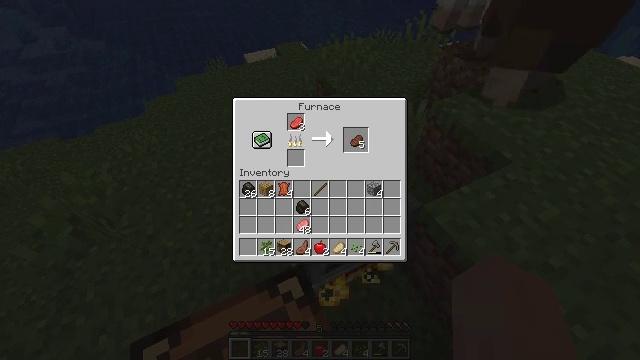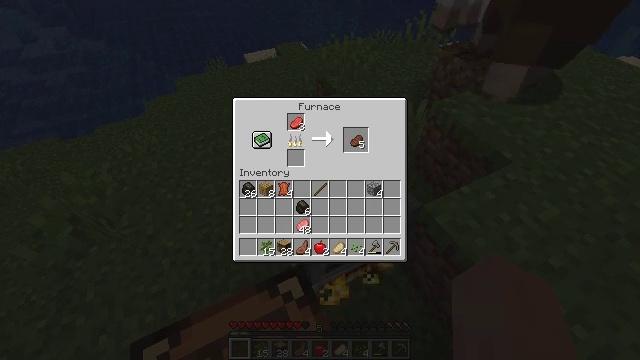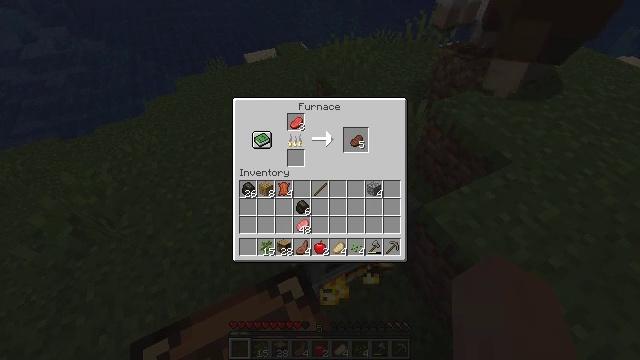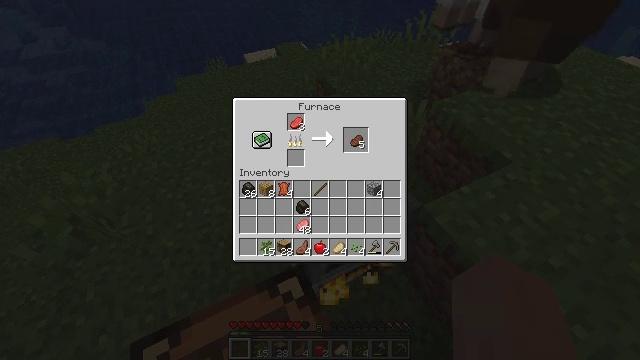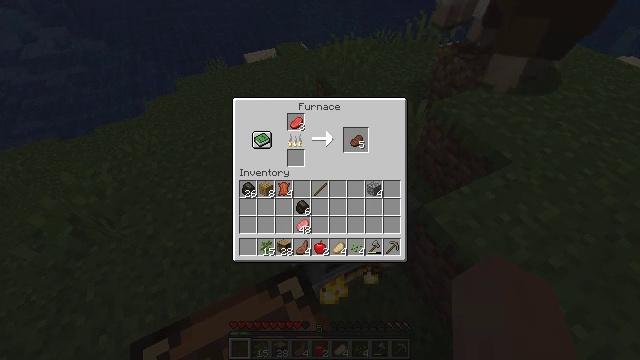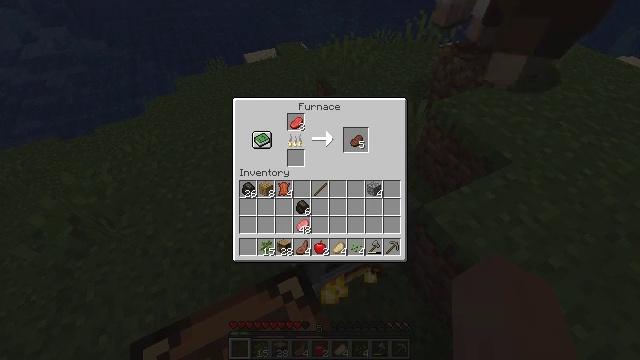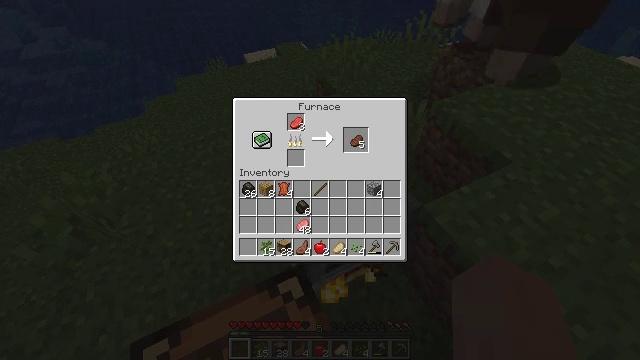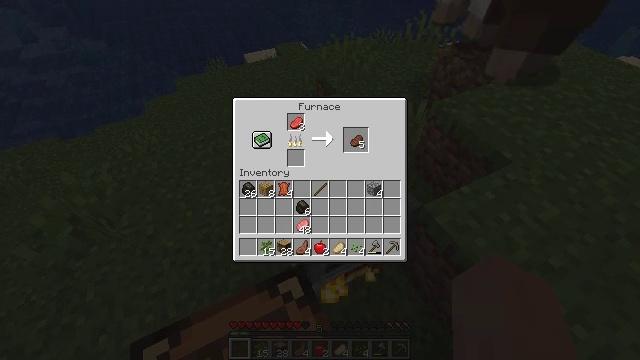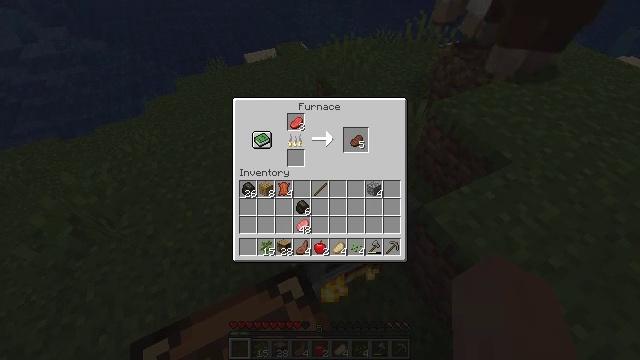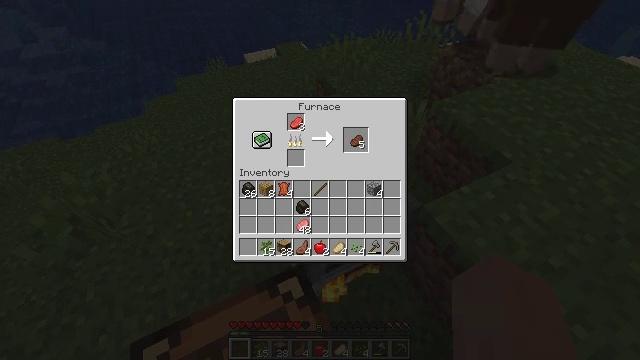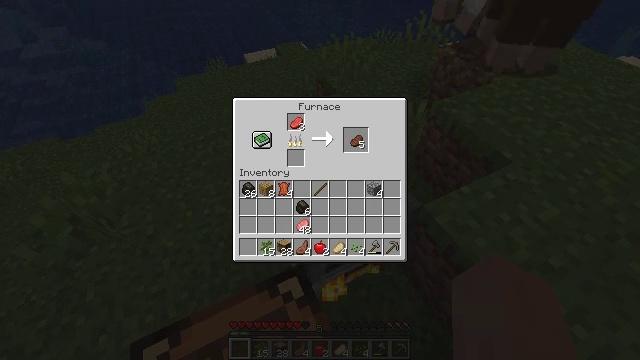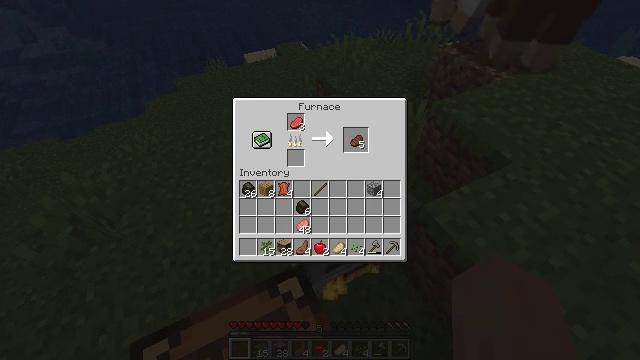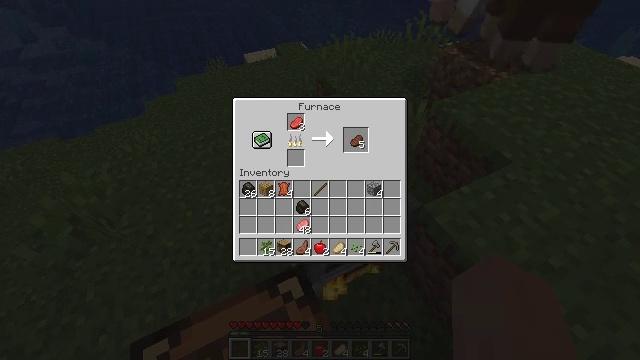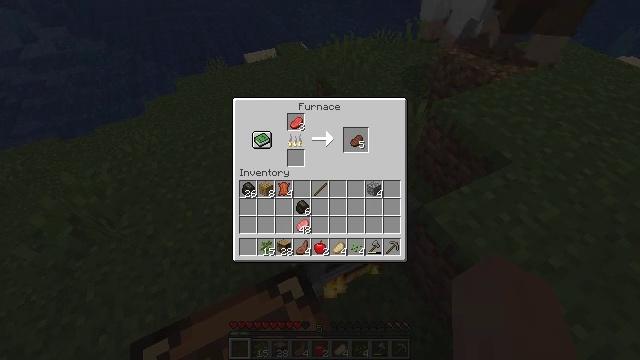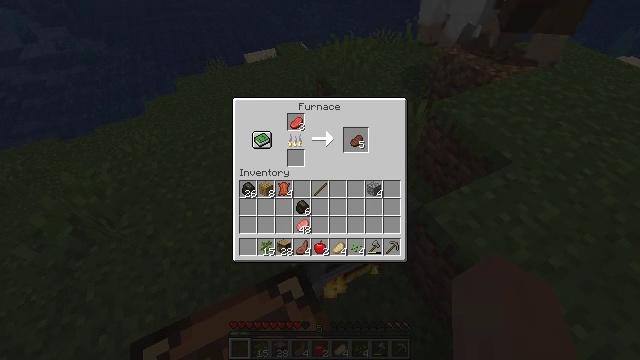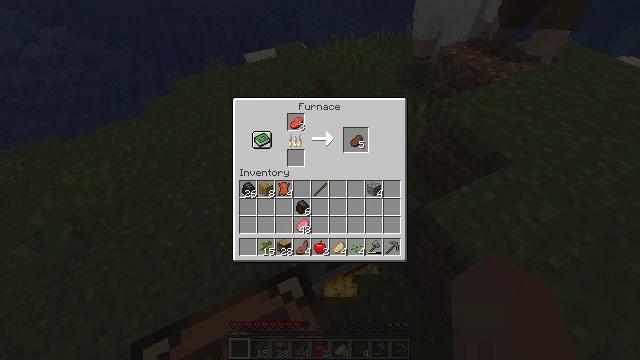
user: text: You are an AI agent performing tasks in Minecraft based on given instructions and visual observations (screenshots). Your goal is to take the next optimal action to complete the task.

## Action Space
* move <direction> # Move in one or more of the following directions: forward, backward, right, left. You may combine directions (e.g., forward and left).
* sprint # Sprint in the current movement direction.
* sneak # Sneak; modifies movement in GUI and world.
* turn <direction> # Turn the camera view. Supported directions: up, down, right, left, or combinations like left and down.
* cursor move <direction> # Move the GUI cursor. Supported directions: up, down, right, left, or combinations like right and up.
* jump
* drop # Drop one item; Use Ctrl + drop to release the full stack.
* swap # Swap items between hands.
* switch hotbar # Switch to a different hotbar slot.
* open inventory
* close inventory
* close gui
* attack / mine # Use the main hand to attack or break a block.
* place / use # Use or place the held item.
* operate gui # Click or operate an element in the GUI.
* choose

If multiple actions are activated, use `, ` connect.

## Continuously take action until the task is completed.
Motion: motion action
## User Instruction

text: Get cooked beef by using the furnace.
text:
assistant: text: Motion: no_op
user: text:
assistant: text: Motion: no_op
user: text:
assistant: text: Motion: no_op
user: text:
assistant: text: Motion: no_op
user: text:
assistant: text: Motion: no_op
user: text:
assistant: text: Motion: no_op
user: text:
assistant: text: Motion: no_op
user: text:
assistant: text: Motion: no_op
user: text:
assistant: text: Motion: no_op
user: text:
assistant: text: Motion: no_op
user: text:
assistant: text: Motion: no_op
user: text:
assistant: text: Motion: no_op
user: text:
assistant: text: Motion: no_op
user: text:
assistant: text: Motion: no_op
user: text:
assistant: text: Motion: no_op
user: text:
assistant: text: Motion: no_op
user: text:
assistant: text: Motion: no_op
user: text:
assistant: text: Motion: no_op
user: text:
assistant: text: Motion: no_op
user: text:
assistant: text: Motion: no_op
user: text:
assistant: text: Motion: no_op
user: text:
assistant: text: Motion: no_op
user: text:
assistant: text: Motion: no_op
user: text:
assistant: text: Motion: no_op
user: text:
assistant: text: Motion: no_op
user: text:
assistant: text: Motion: no_op
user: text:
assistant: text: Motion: no_op
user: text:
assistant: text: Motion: no_op
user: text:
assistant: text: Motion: no_op
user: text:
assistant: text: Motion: no_op